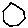
Label: hexagon